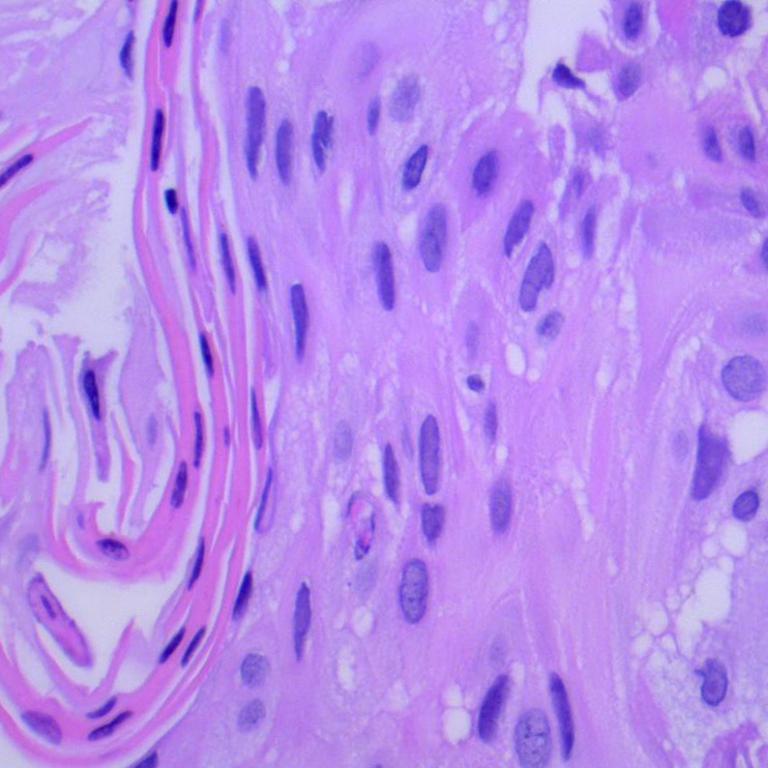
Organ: lung
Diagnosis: squamous carcinomas